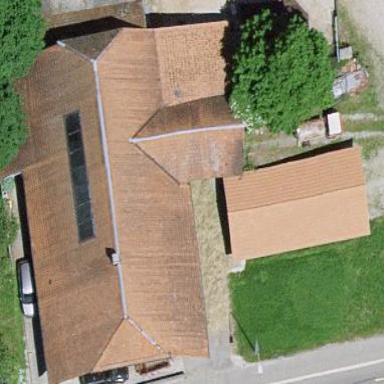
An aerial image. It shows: Farm building.